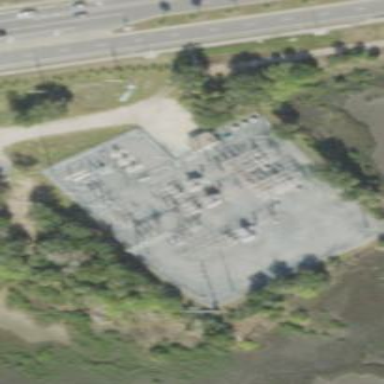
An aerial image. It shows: There is distribution substation enclosed by fence.